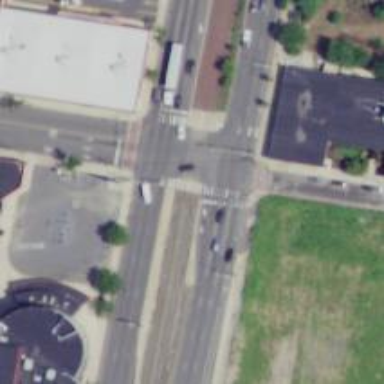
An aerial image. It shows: Marked road crossing.